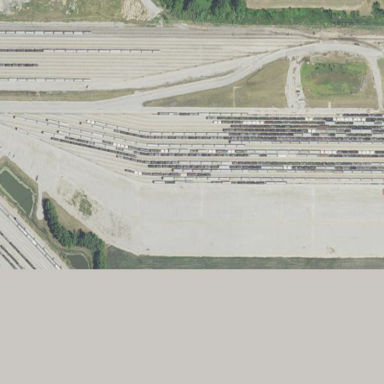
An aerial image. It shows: Railway area.